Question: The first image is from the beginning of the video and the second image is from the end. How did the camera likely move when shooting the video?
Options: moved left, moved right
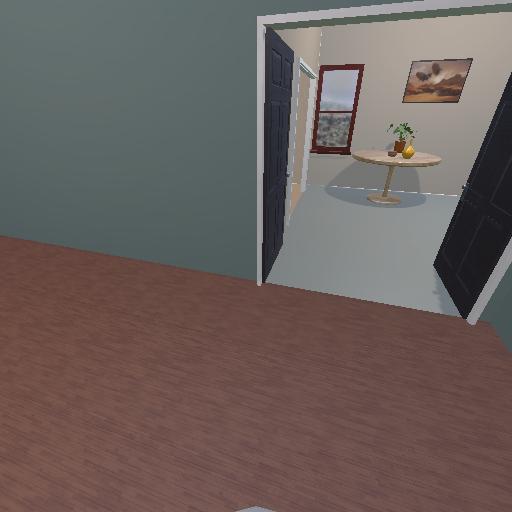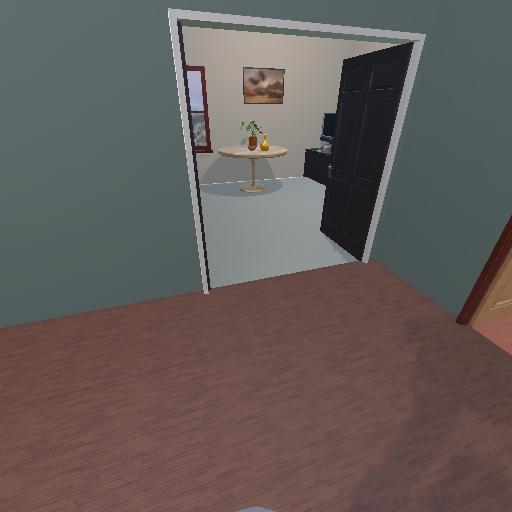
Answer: moved left